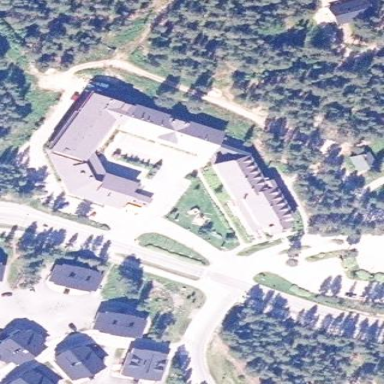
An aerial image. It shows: Hotel building.